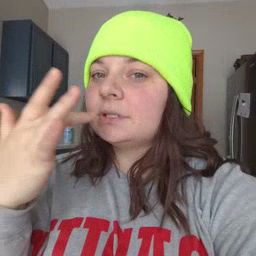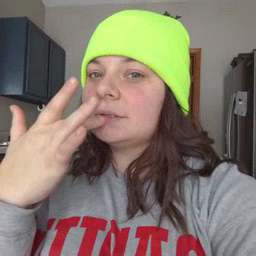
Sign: taste